Aerial crown-view tile of a tropical tree (Barro Colorado Island, Panama), acquired 20240716:
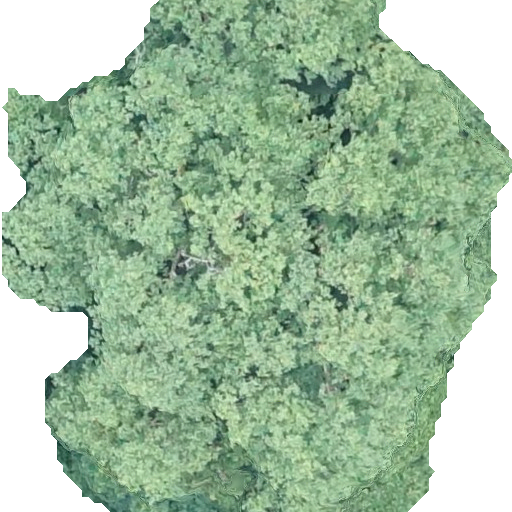
Species: Hieronyma alchorneoides
GBIF accepted scientific name: Hieronyma alchorneoides
Crown area: 337.914 m²